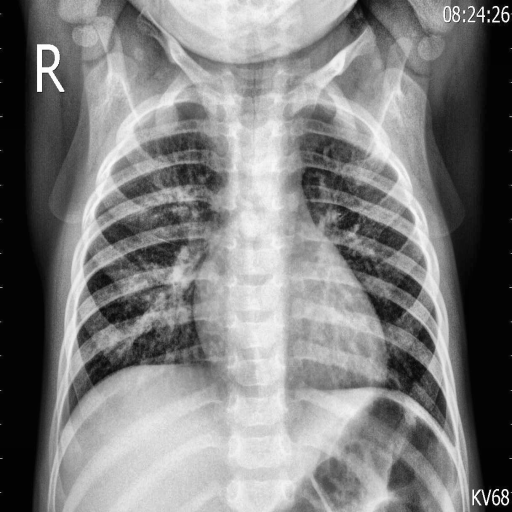
Finding: PNEUMONIA